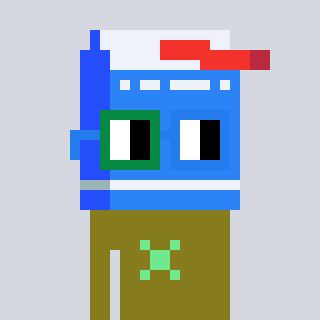
a pixel art character with square green and blue glasses, a milk-shaped head and a gunk-colored body on a cool background